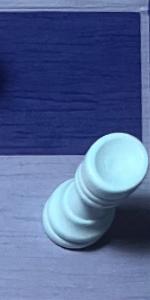
Label: Rook_White